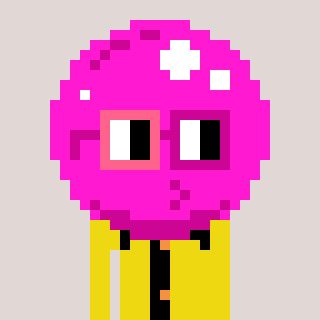
a pixel art character with square pink and red glasses, a bubblegum-shaped head and a yellow-colored body on a warm background